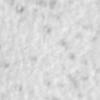
Label: no_change